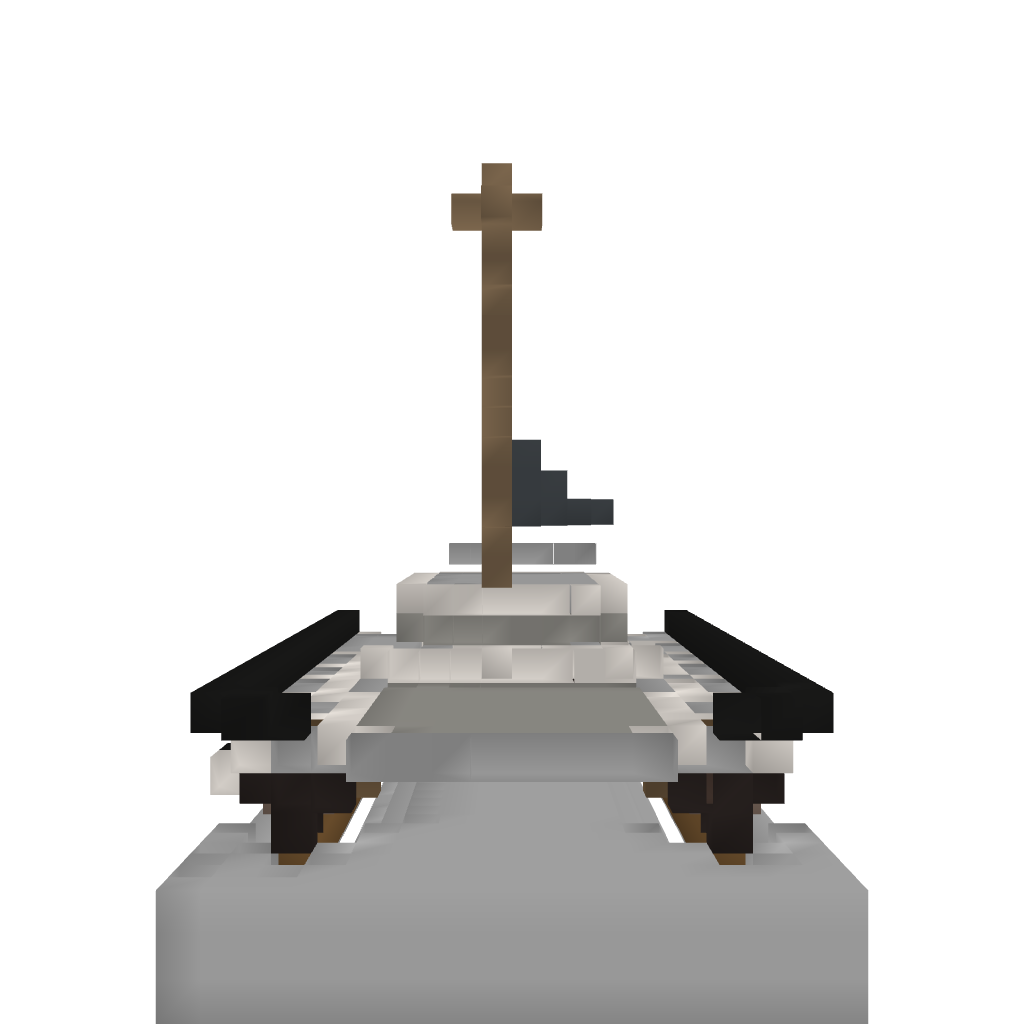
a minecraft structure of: Catameran 2